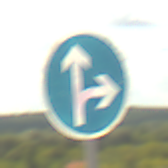
Verkehrszeichen: VorgeschriebeneFahrtrichtungGeradeausOderRechts
Umgebung: Outdoor, Beach
Tageszeit: Midday
Wetter: PartlyCloudy
Licht: Natural
Jahreszeit: NotSpecified
Kontrast: HighContrast